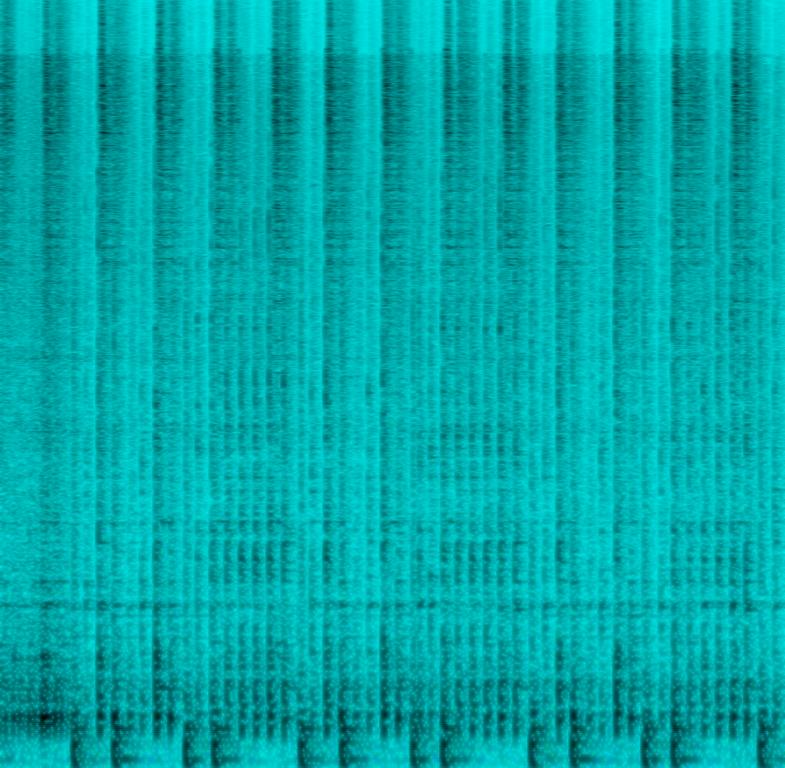
The low quality recording features a drum solo that consists of punchy snare hits and occasional snare roll, punchy kick and shimmering hi-hats. It sounds energetic and the recording is in mono and noisy.